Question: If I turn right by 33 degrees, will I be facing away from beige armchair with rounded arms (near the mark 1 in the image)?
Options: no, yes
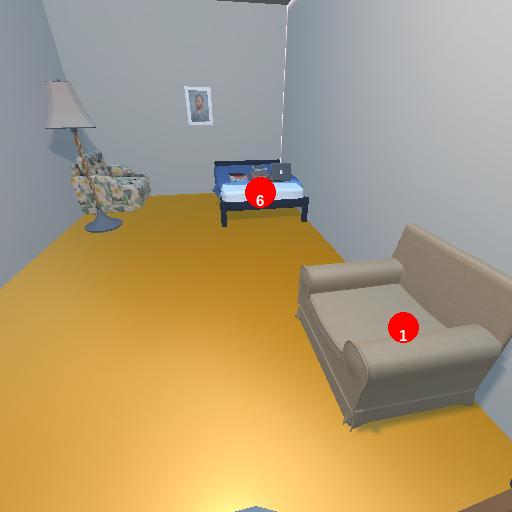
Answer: no